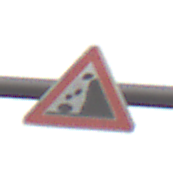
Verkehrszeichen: SteinschlagRechts
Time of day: MorningAfternoon
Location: Outdoor (Nature)
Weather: Overcast
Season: NotSpecified
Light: Natural